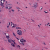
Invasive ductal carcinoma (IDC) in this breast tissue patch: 1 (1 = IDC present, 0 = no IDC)